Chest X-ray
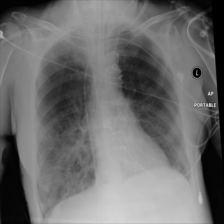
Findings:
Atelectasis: negative
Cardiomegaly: negative
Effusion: negative
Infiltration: negative
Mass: negative
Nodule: negative
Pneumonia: negative
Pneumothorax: negative
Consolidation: negative
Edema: negative
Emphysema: negative
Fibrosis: negative
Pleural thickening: negative
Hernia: negative